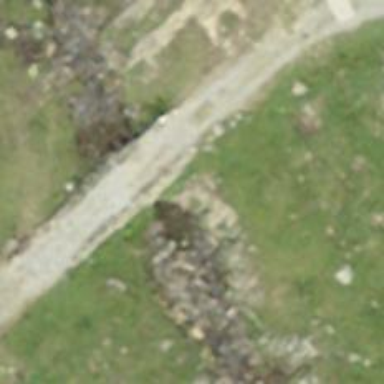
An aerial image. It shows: Track road with grade3 tracktype. The road has bridge.